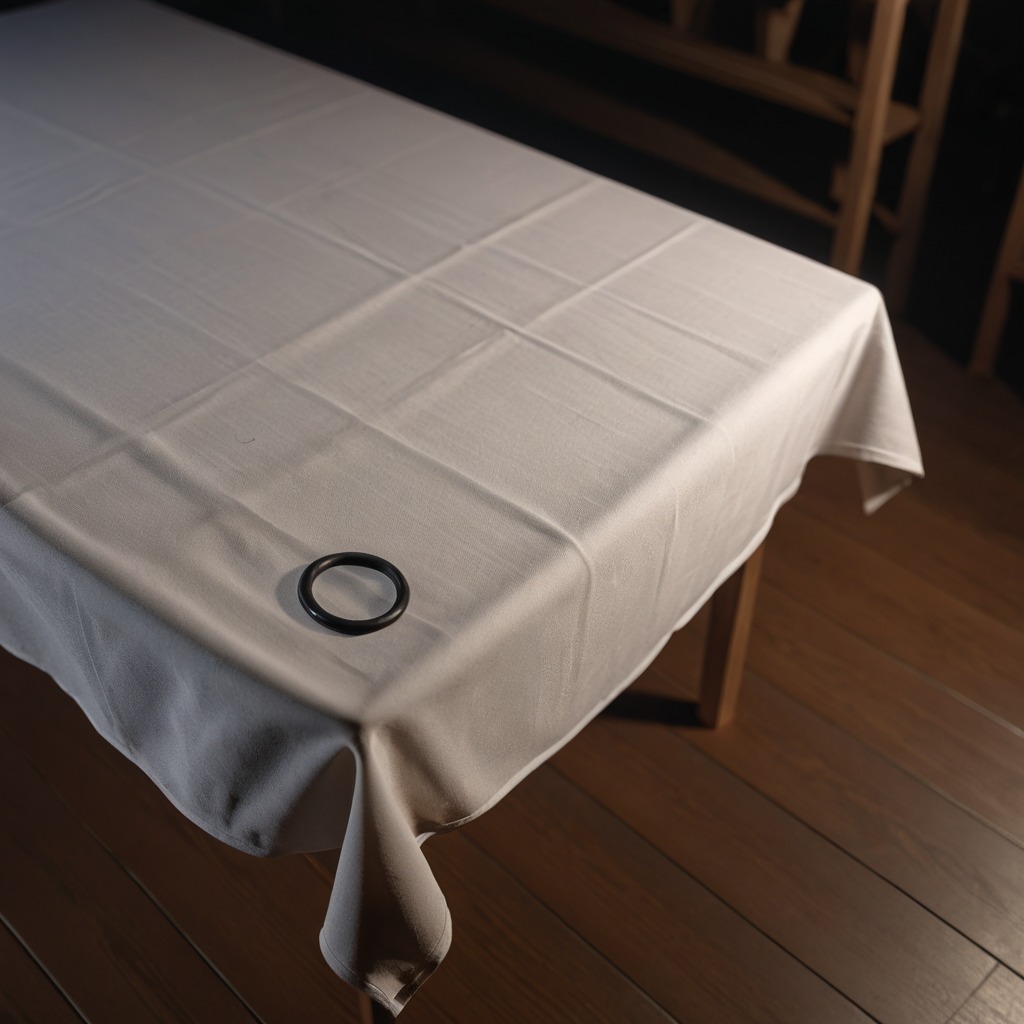
A rubber O-ring lying on the wooden table.